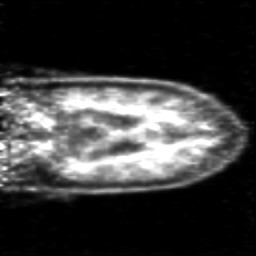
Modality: PET
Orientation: coronal
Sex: male
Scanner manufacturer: siemens